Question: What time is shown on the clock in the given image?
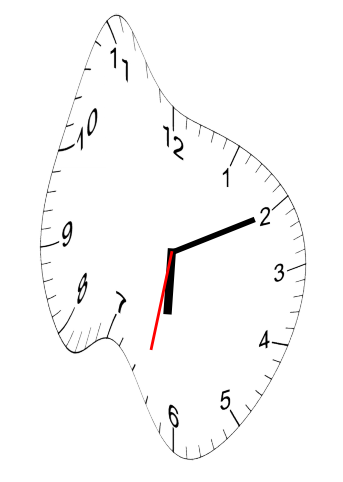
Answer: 06:10:32